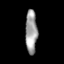
Tissue: skin
Cell type: Others
Senescence score: 0.6802
Nuclear area (px): 507
Mean DAPI intensity: 156.016